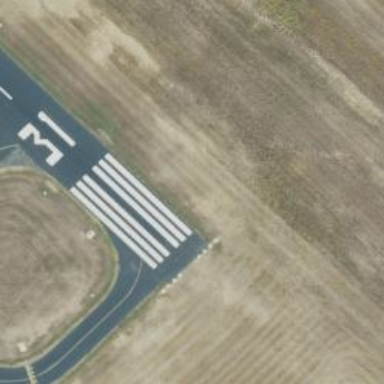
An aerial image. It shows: Runway surface made of asphalt at airport.